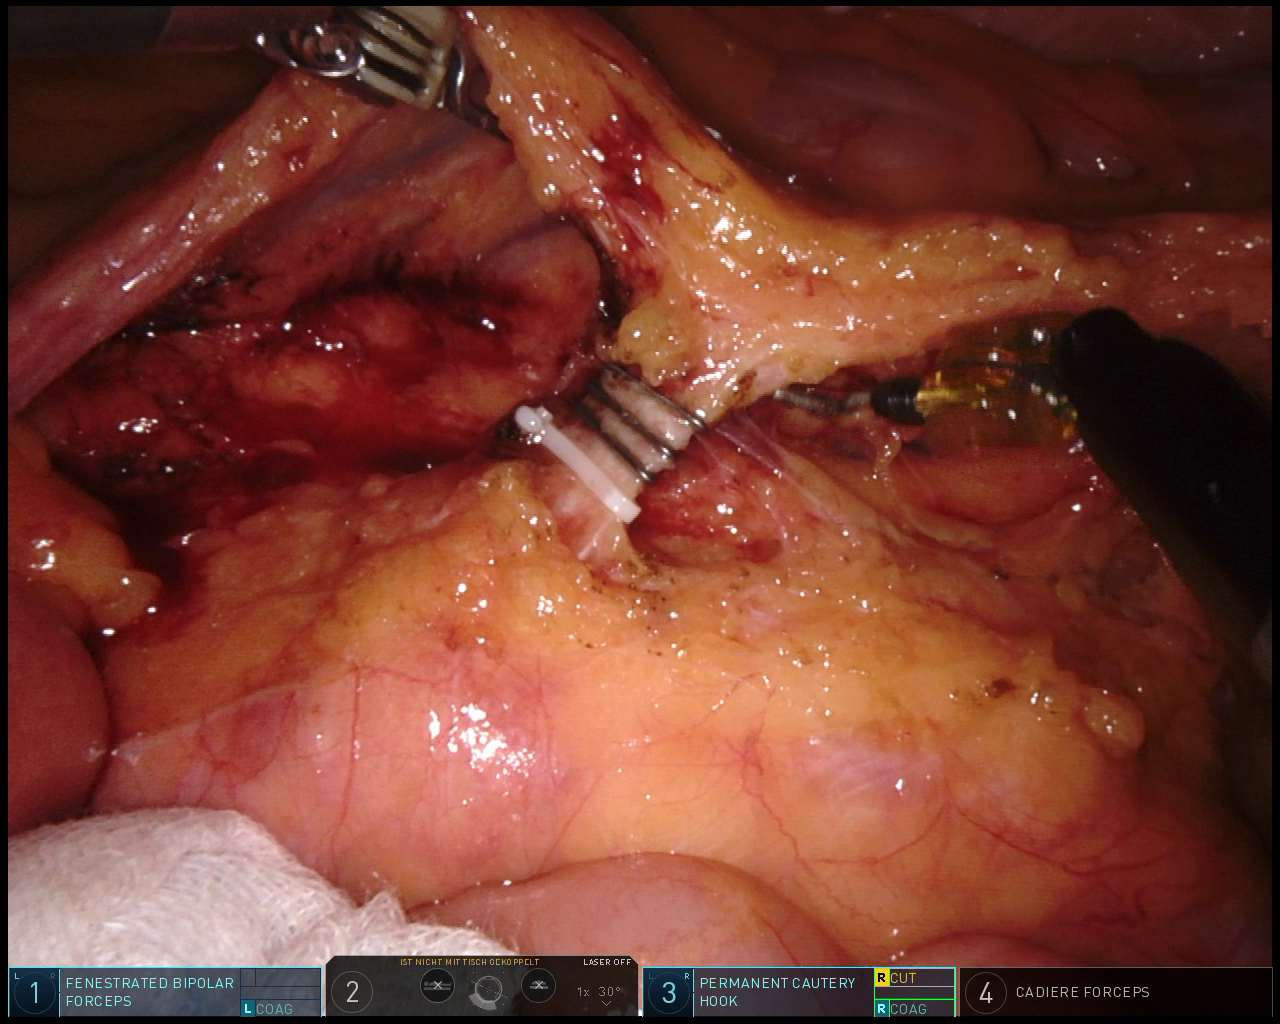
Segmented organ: small_intestine
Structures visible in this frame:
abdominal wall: yes
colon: yes
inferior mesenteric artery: yes
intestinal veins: no
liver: no
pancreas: no
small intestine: yes
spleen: no
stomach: no
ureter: yes
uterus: no
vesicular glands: no